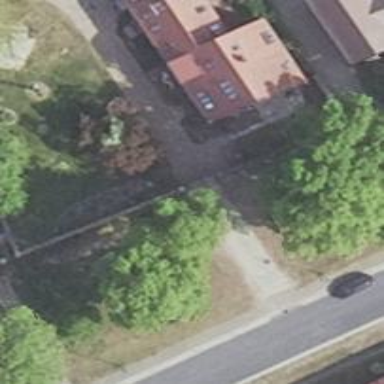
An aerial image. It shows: Driveway.